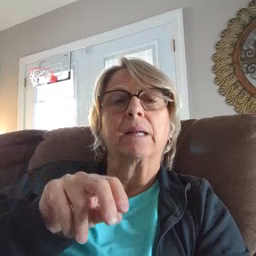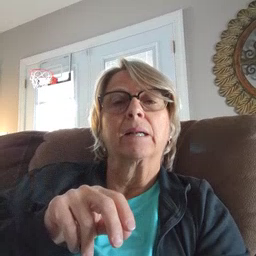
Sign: hen